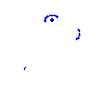
Particle: proton